Question: I want to create my own kind of a SeekBar which means I want to have for example two horizontal-sliders on a plot.
How can I do this? I just managed to bind a class to my view which draws a plot, but how can I put two sliders on it? I was thinking about putting a new layer on the plot and set a move-listener to it but have no idea how to do this. Or should I redraw the slider each time the user moves it?
The SeekBar is just for testing purpose. What I want is a slider on the plot:

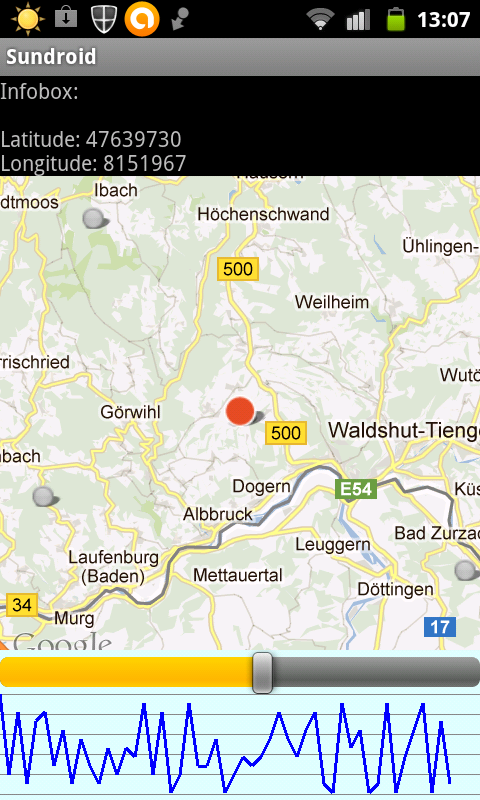
Answer: Please check this question: <URL>. Android doesn't have a standard UI control but you should be able to find third-party source code.